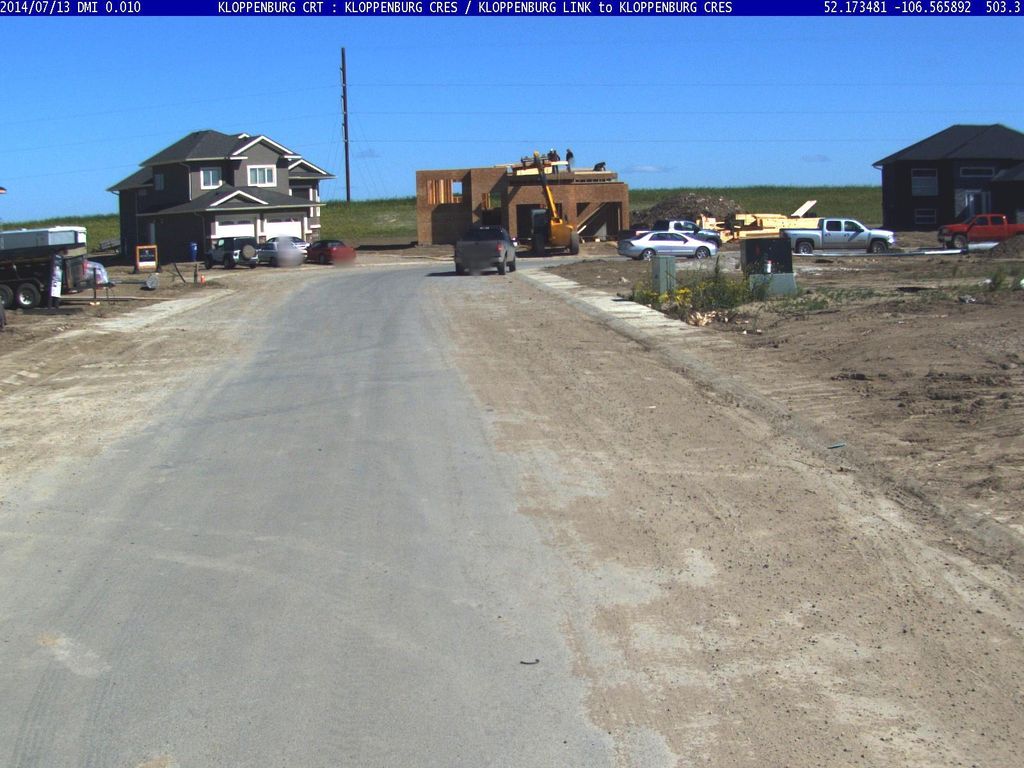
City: saskatoon